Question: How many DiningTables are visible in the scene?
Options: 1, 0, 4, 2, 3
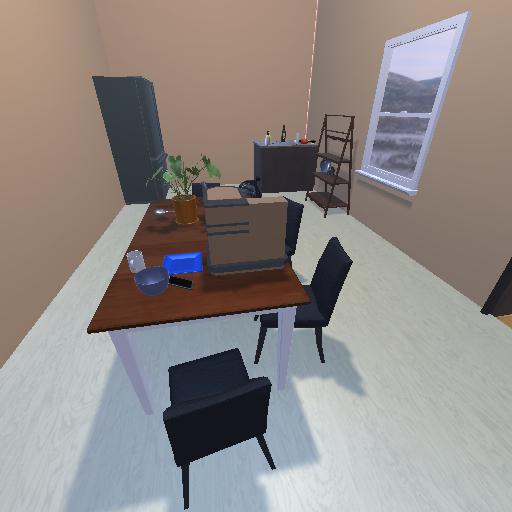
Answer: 1